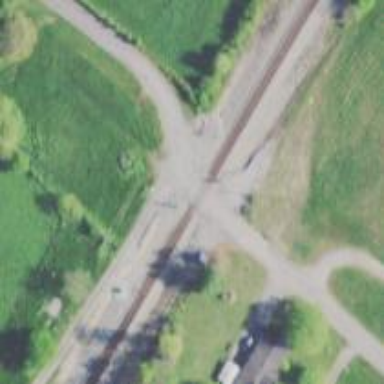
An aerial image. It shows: Level crossing along the railway.